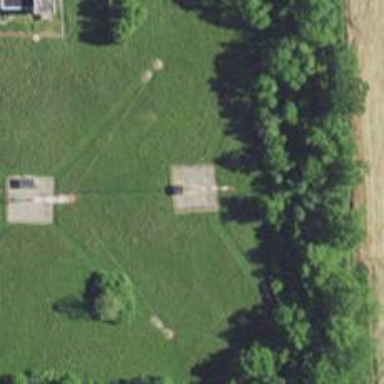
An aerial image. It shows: Man-made mast used for communication purposes.